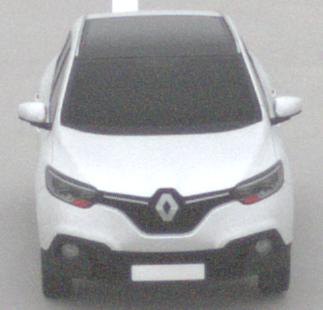
Make: Renault
Model: Kadjar ENERGY TCe 130
Detailed model: Kadjar
Model produced from: 2015/05
Model produced until: 2018/08
Doors: 5
Color: white
Road condition: dry road
Daytime: midday
Contrast: low contrast